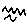
Label: zigzag